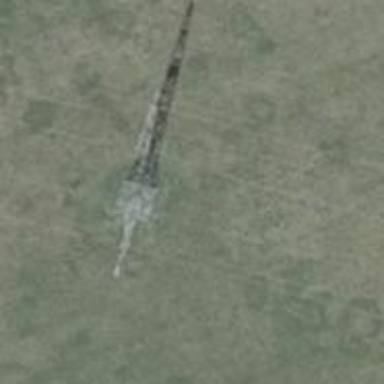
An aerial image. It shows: Power tower.